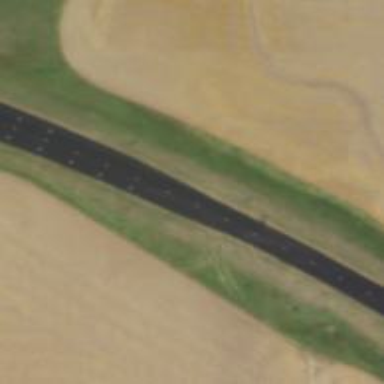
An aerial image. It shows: Asphalt road classified as primary highway.